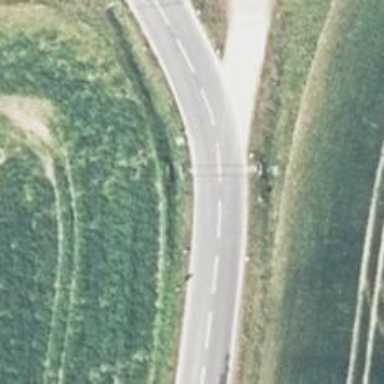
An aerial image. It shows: Secondary road with asphalt surface.